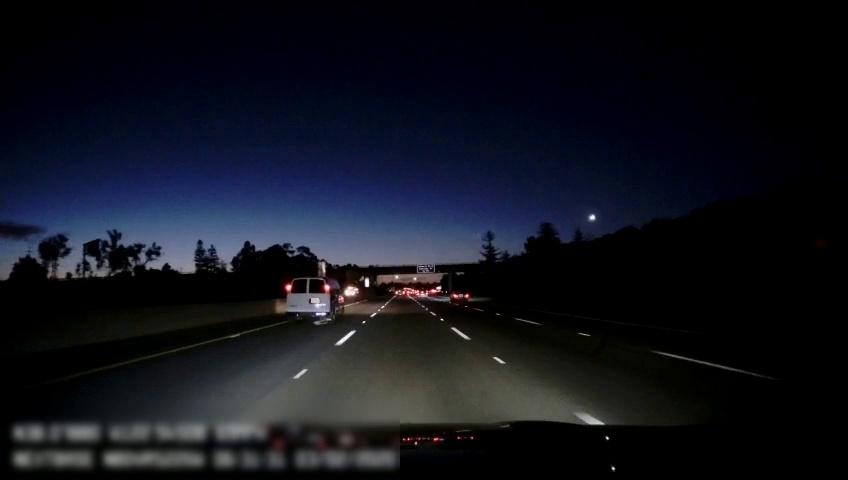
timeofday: Night
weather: Other
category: Drivable Space
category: Vehicles | Car
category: Vehicles | Van
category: Lanes | Alternate Lane
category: Lanes | Alternate Lane
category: Lanes | Alternate Lane
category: Lanes | Alternate Lane
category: Lanes | Alternate Lane
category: Traffic | Signs